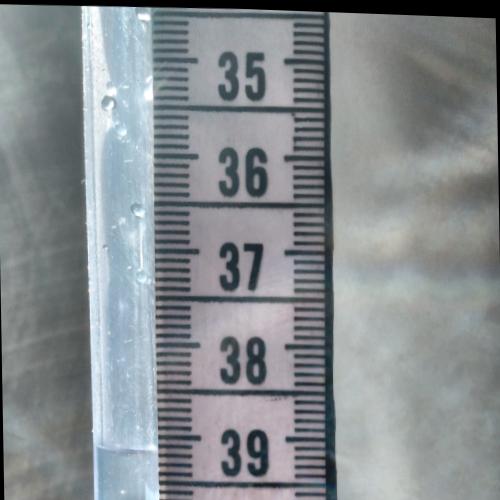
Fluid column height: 39.2 cm